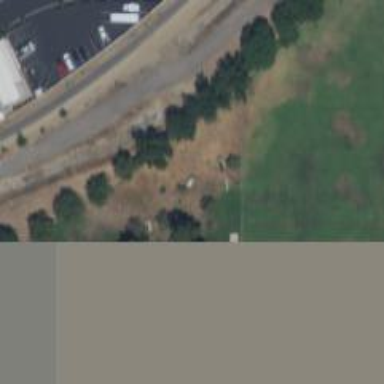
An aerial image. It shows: Park.